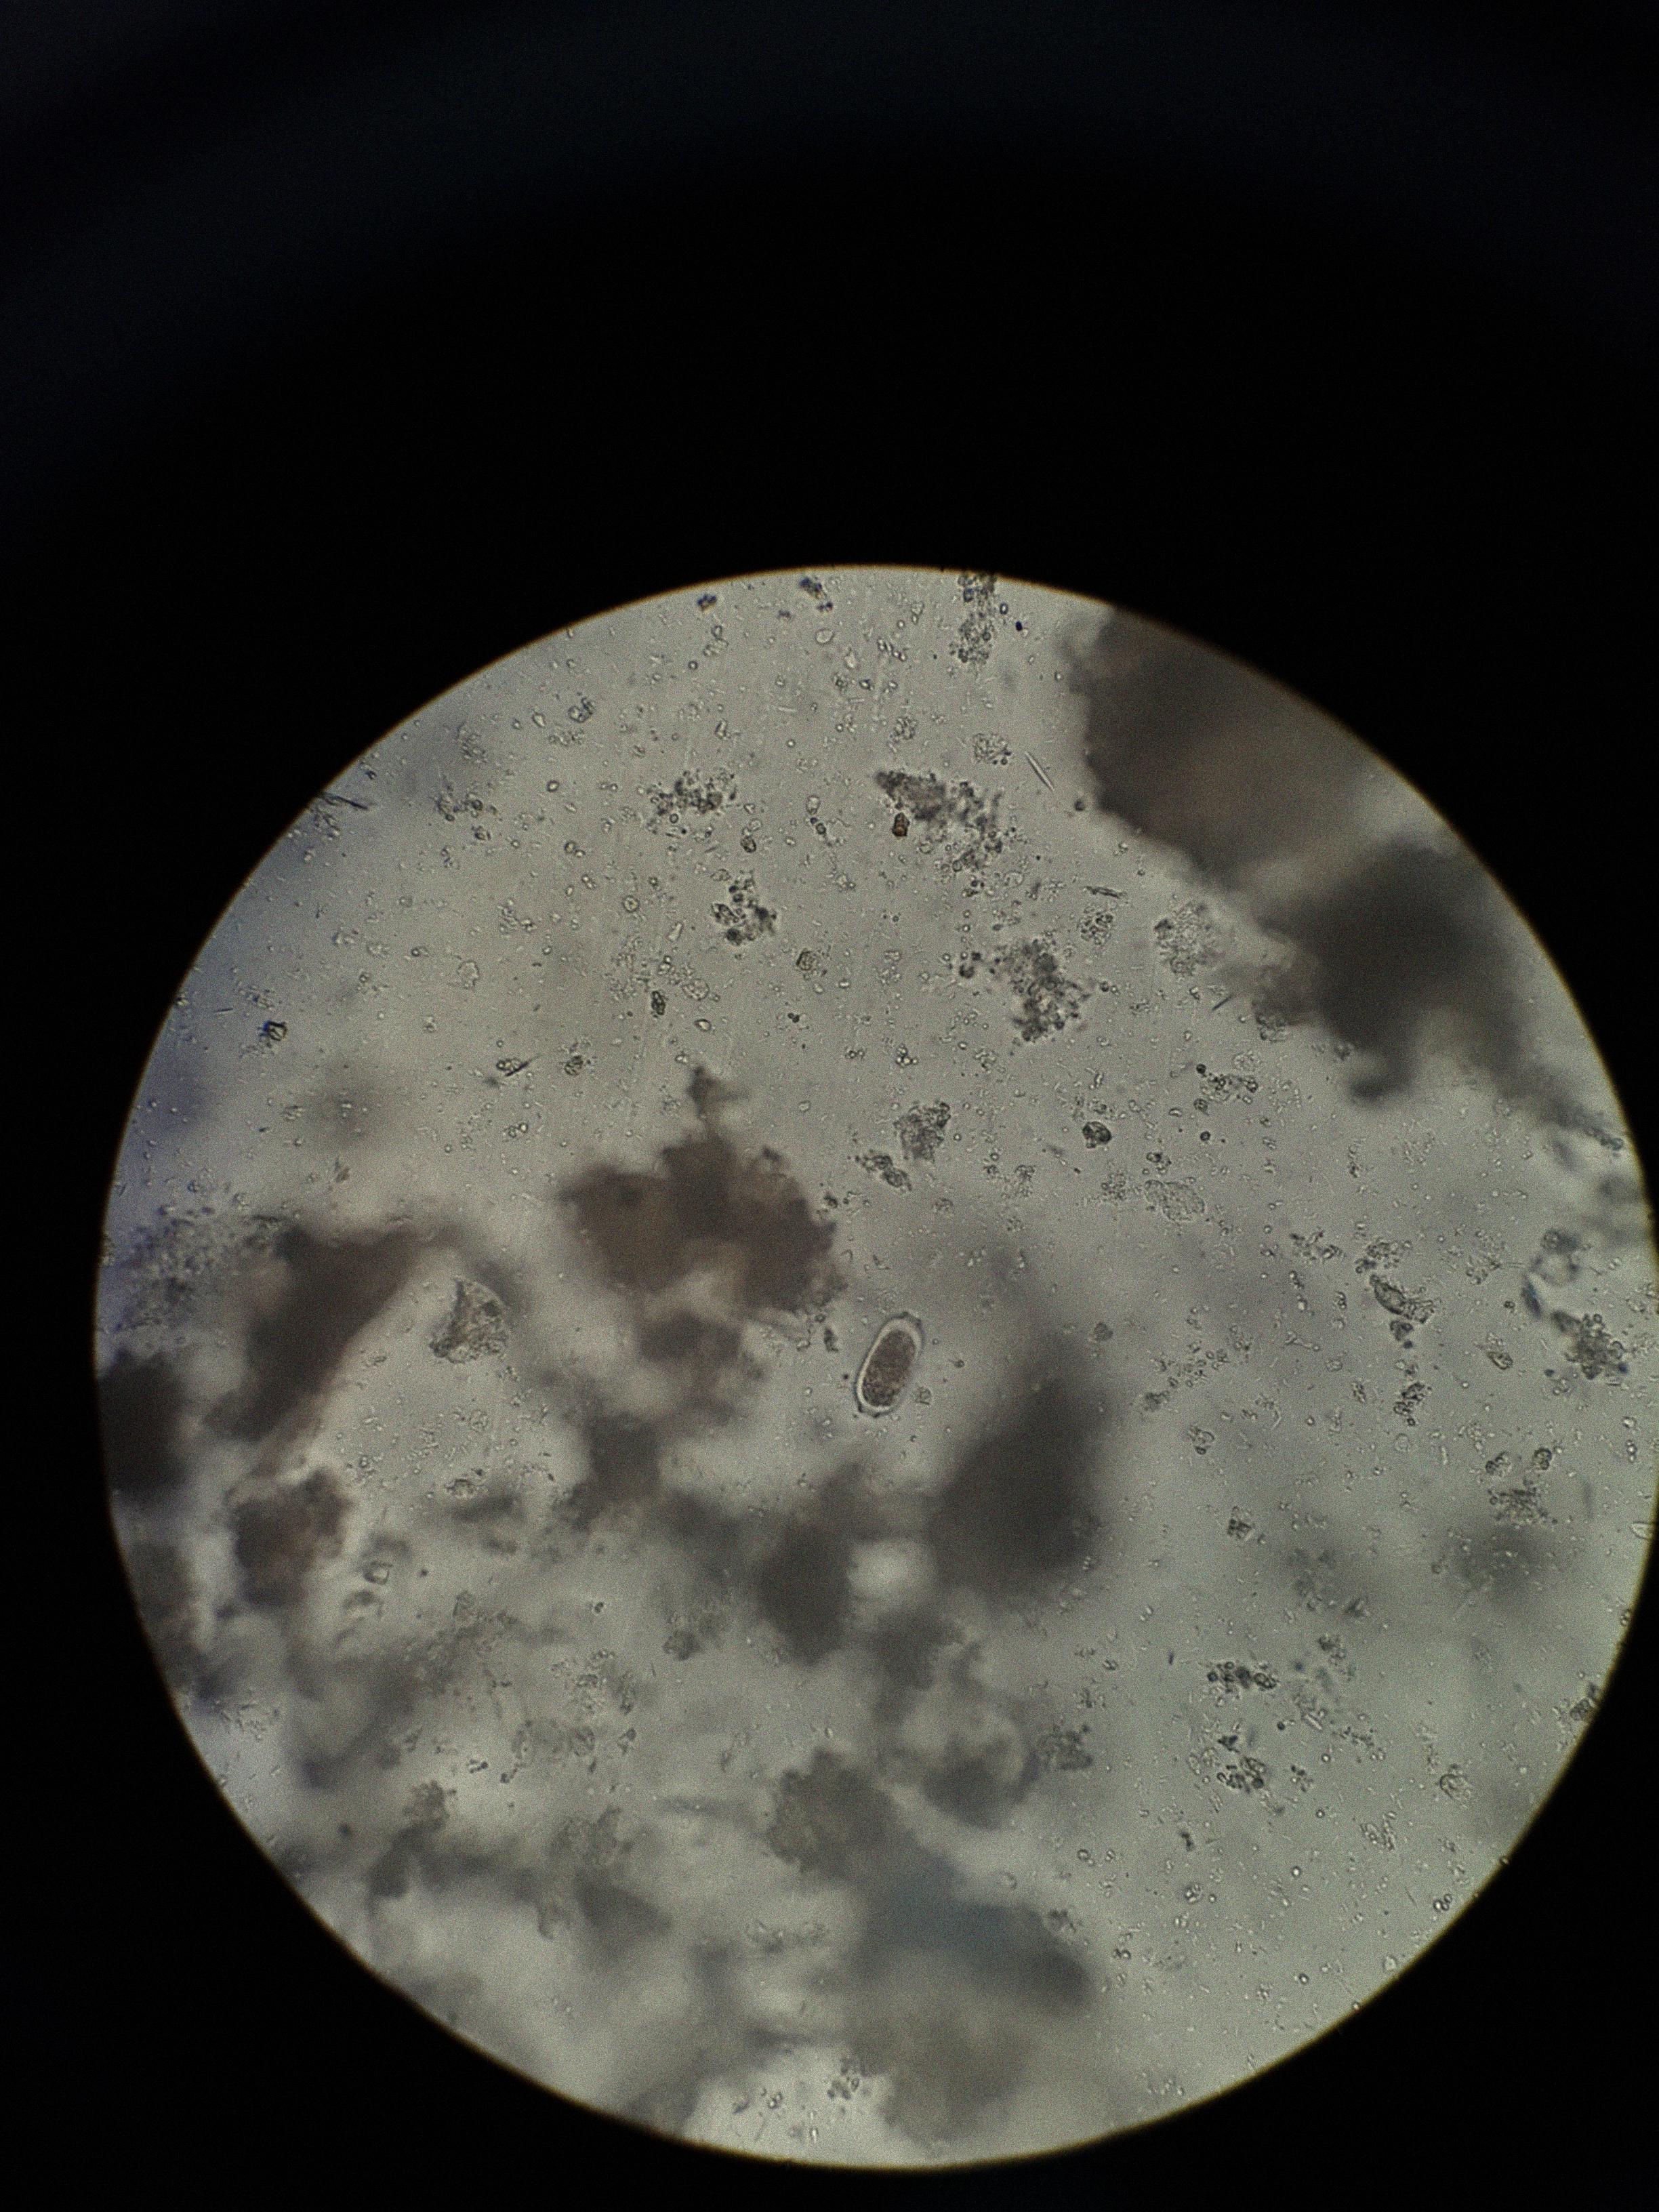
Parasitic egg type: Capillaria philippinensis